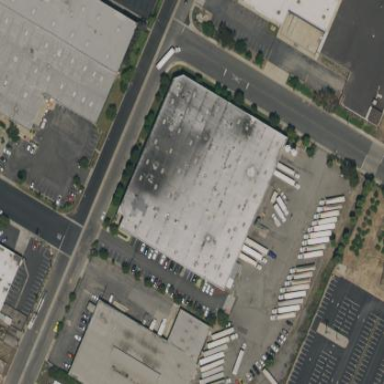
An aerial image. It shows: Warehouse.